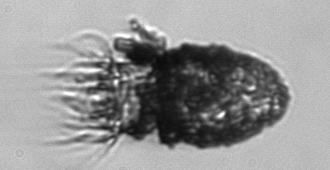
Label: Stenosemella_pacifica